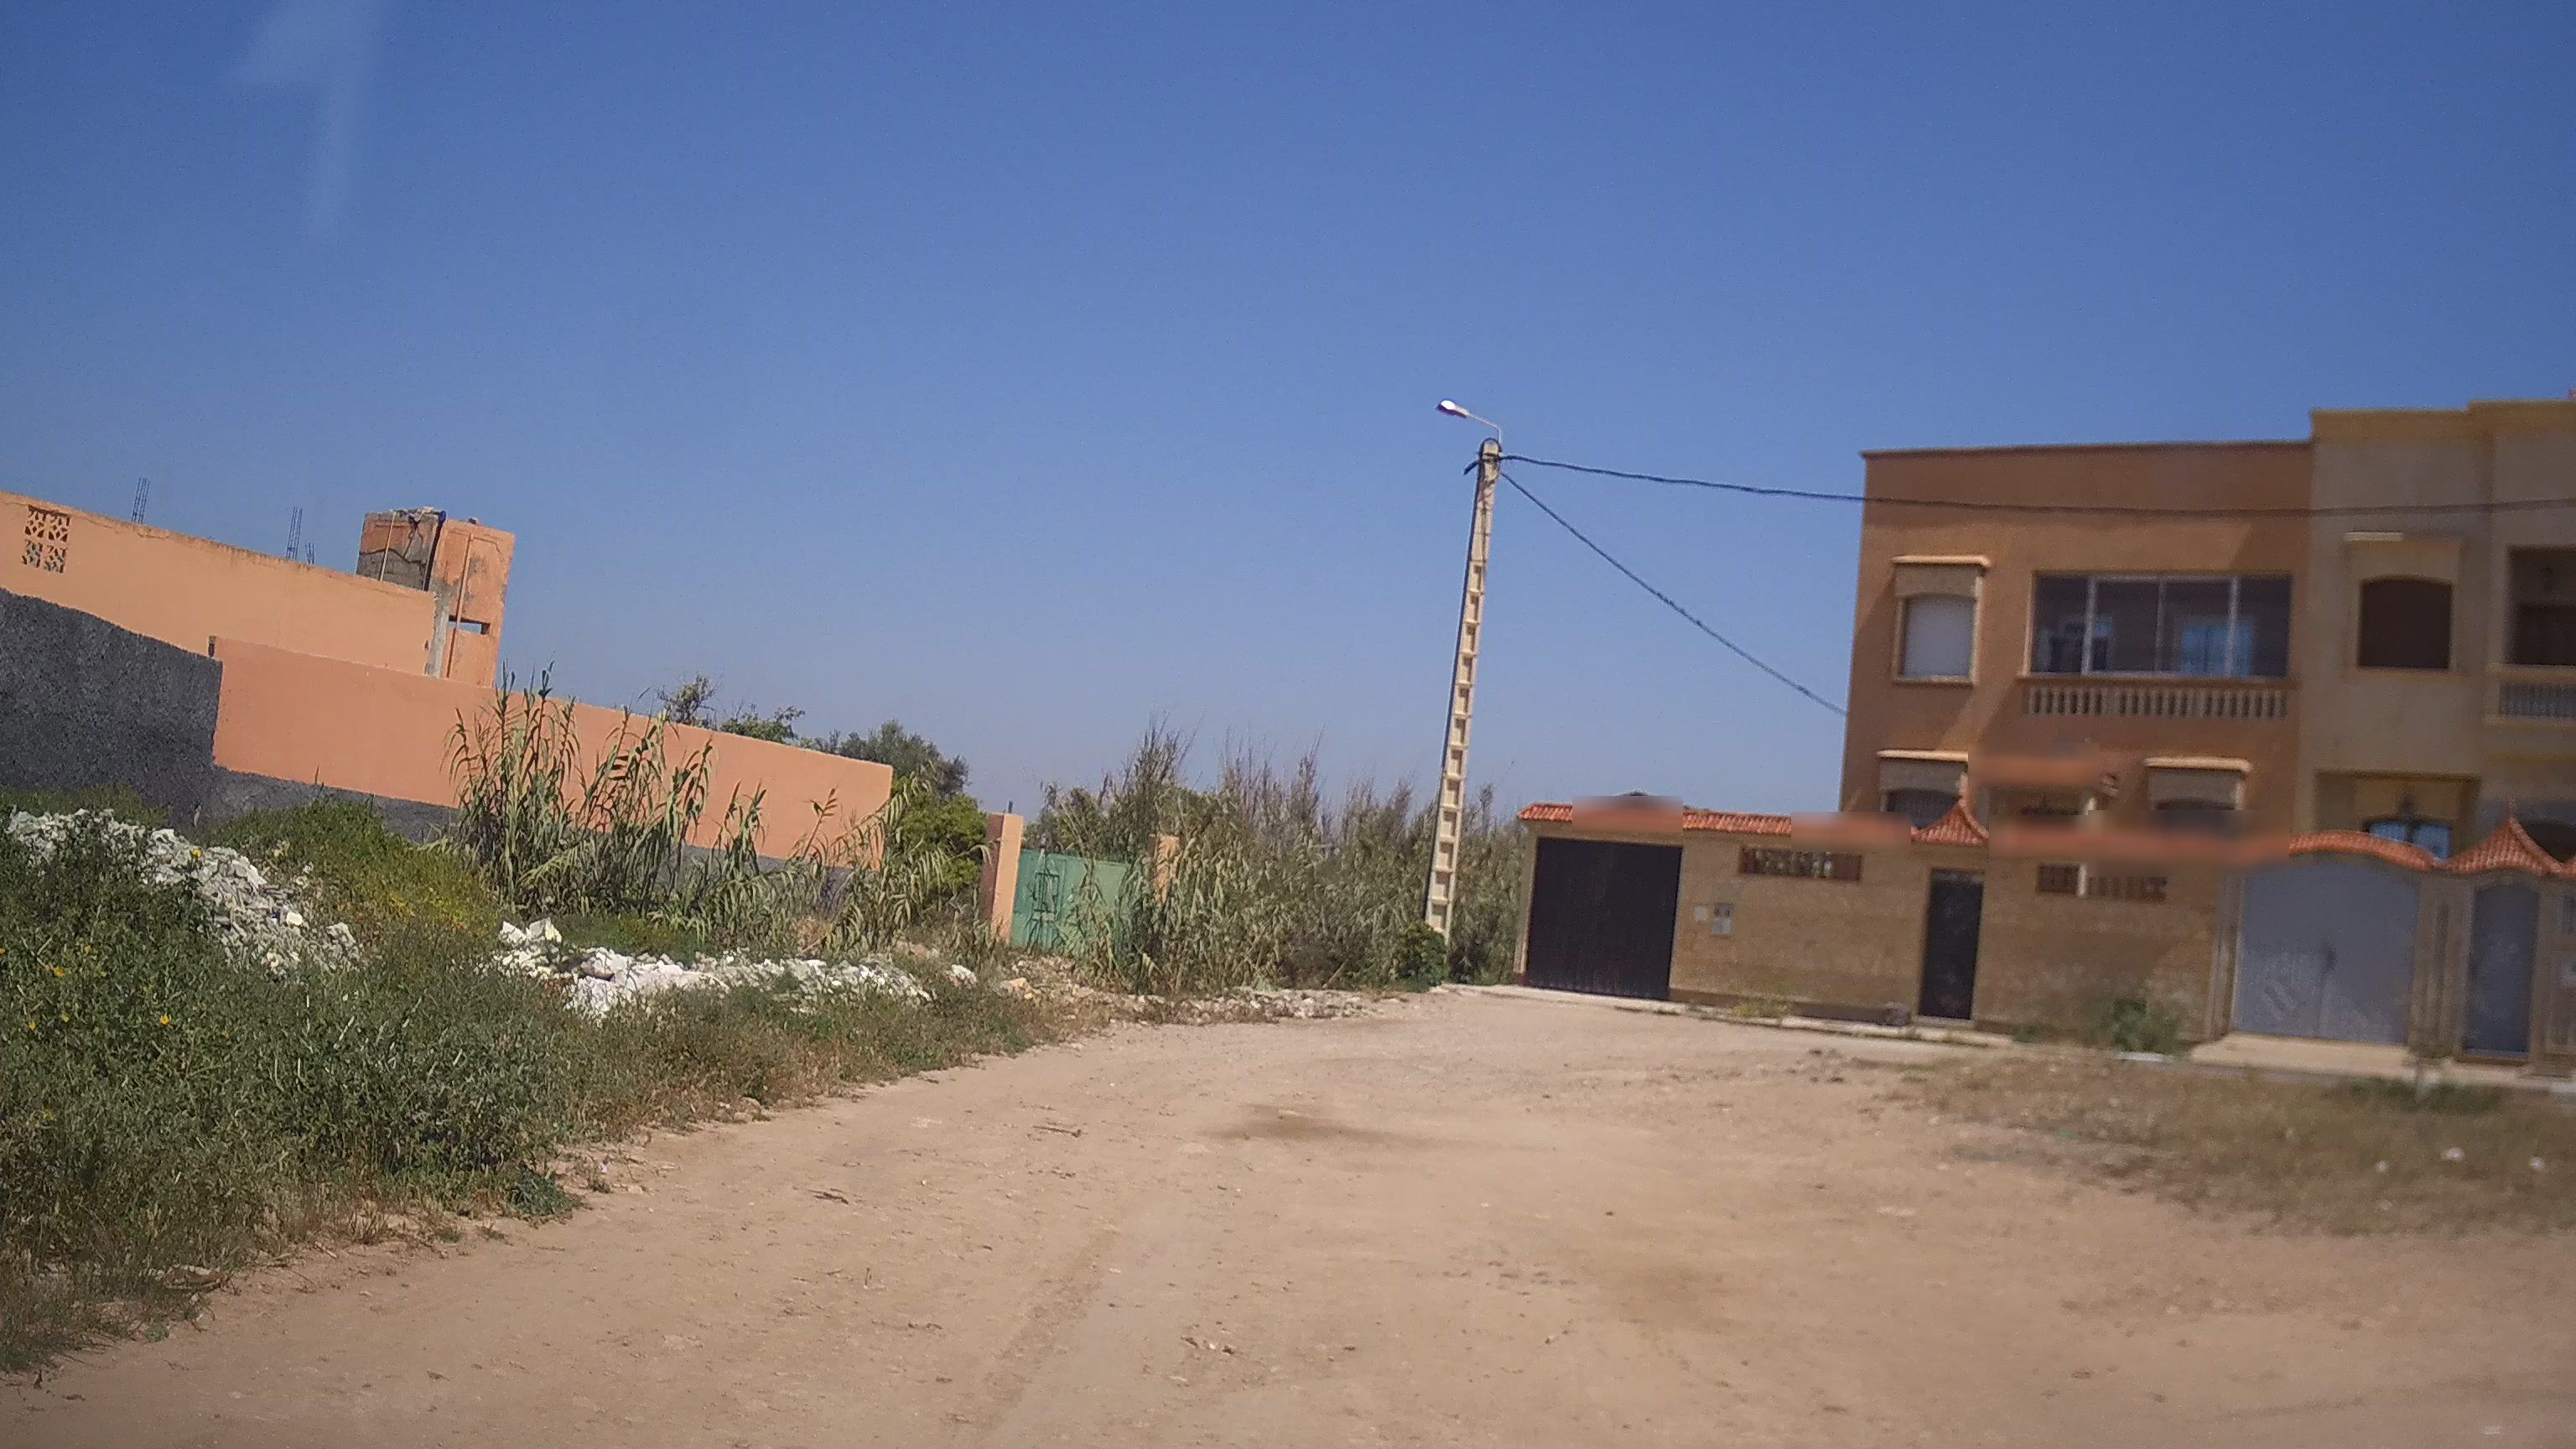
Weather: clear
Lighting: day
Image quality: good
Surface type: walking surface
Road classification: residential, track
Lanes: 2.0
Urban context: urban centre
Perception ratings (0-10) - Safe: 3.41, Lively: 3.15, Beautiful: 4.06, Boring: 5.66, Depressing: 8.56, Wealthy: 2.97